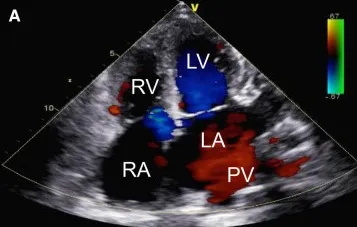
Postoperative transthoracic echocardiography. Showing that the deformity correction was satisfactory without residual shunt.
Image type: radiology (ultrasound)